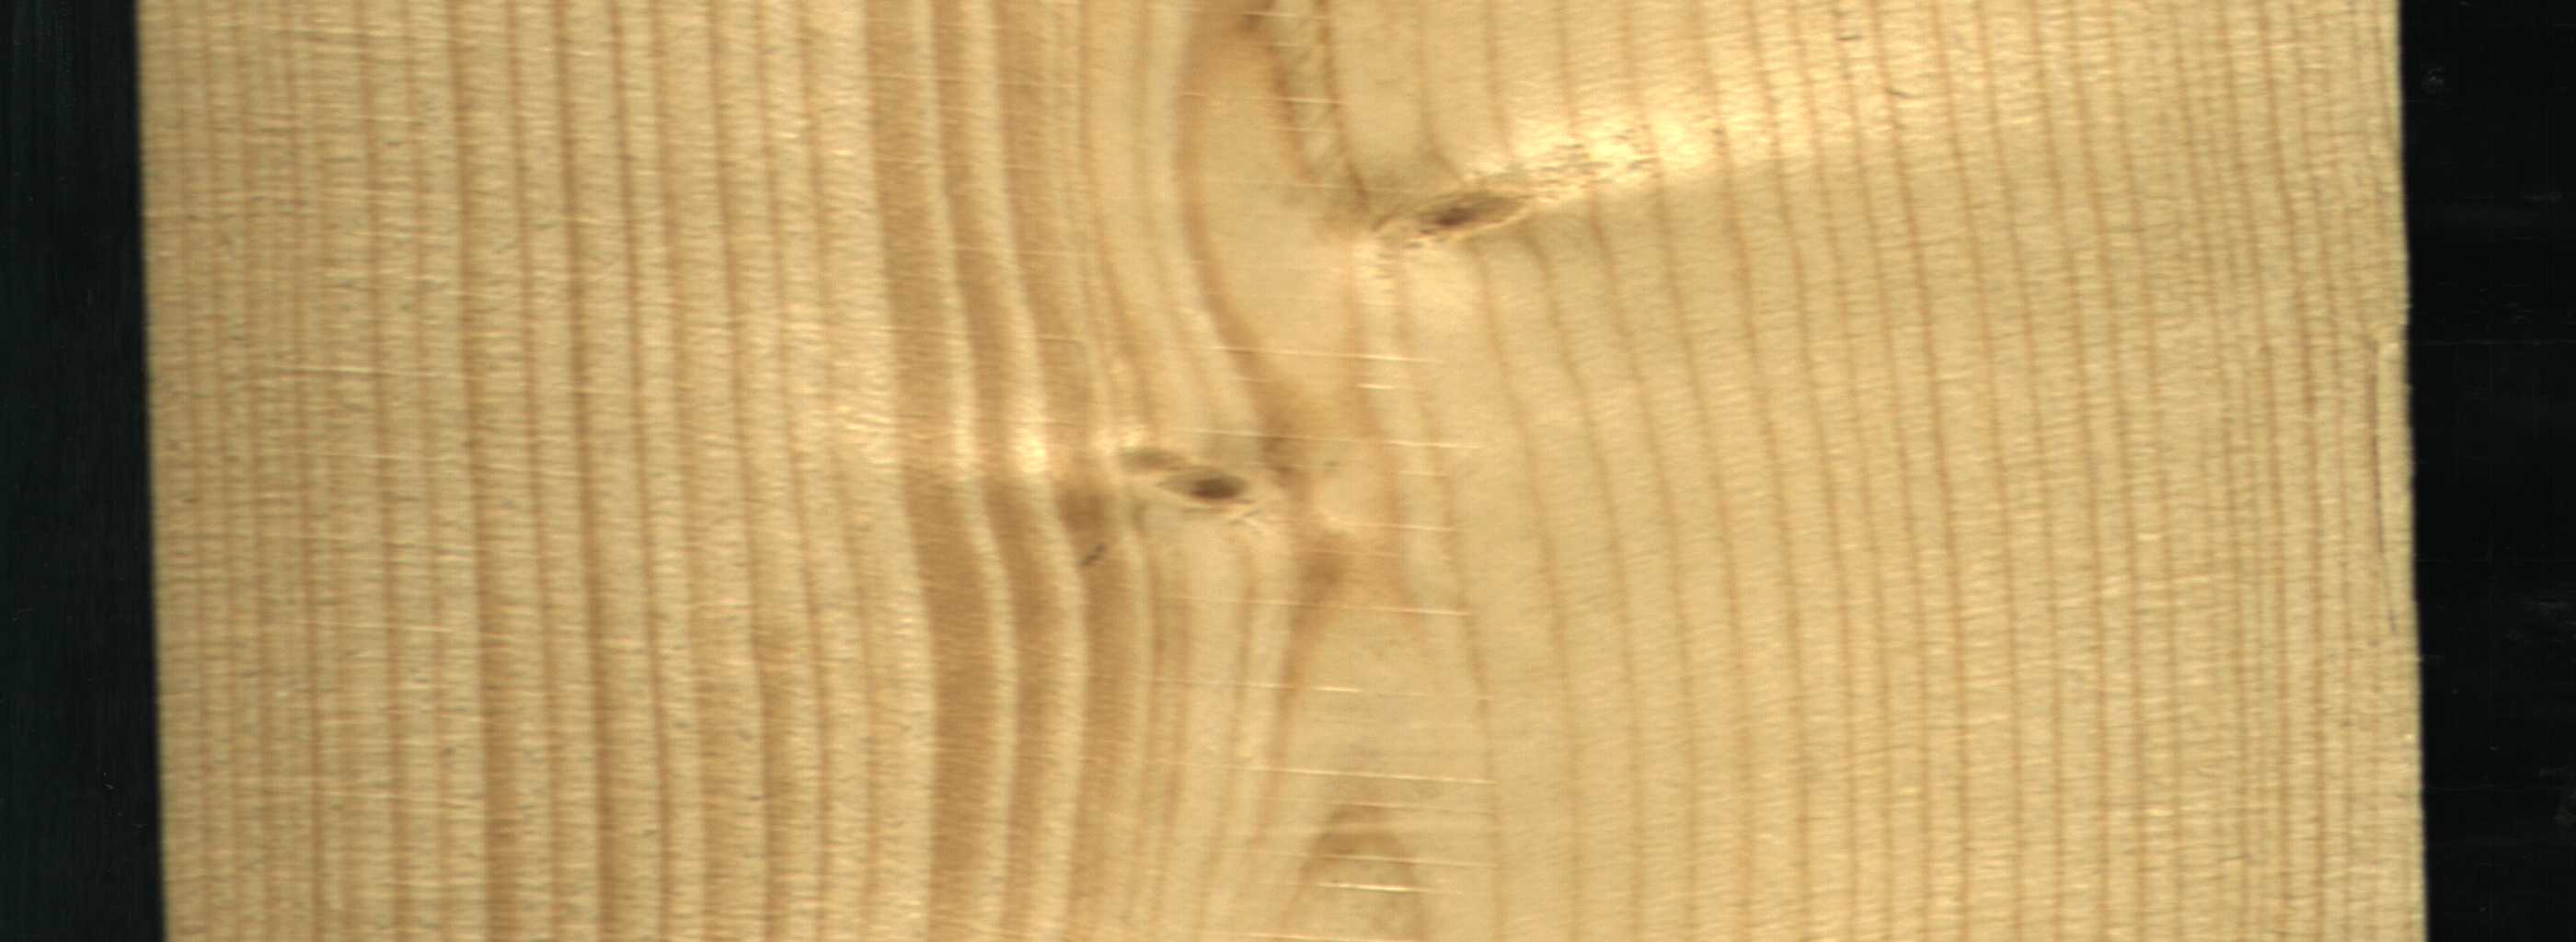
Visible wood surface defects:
Live_Knot
Live_Knot